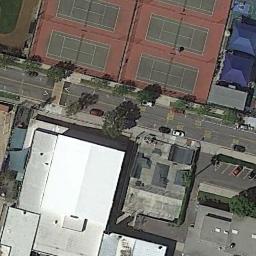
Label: tennis_court